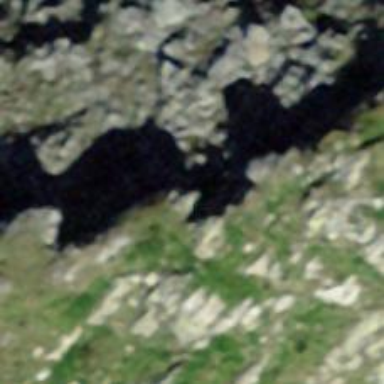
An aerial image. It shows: Natural cliff.